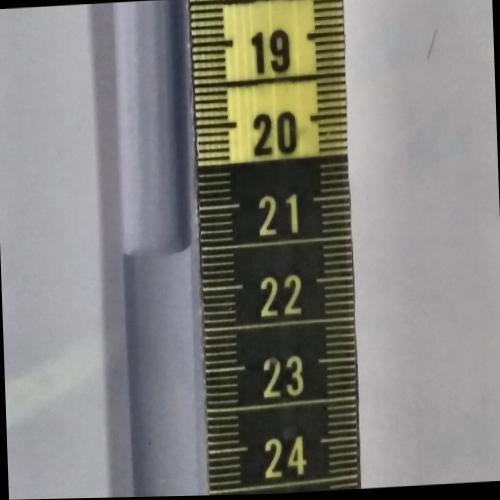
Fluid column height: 21.5 cm